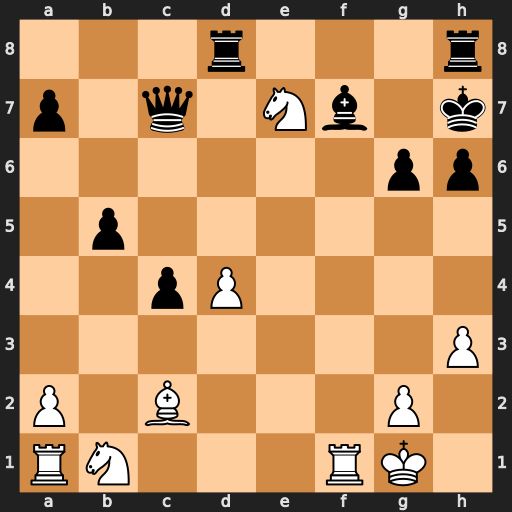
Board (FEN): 3r3r/p1q1Nb1k/6pp/1p6/2pP4/7P/P1B3P1/RN3RK1
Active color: w
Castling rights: -
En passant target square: -
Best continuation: Rxf7#